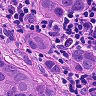
Metastatic tissue present: yes